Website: crate-barrel
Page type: payment
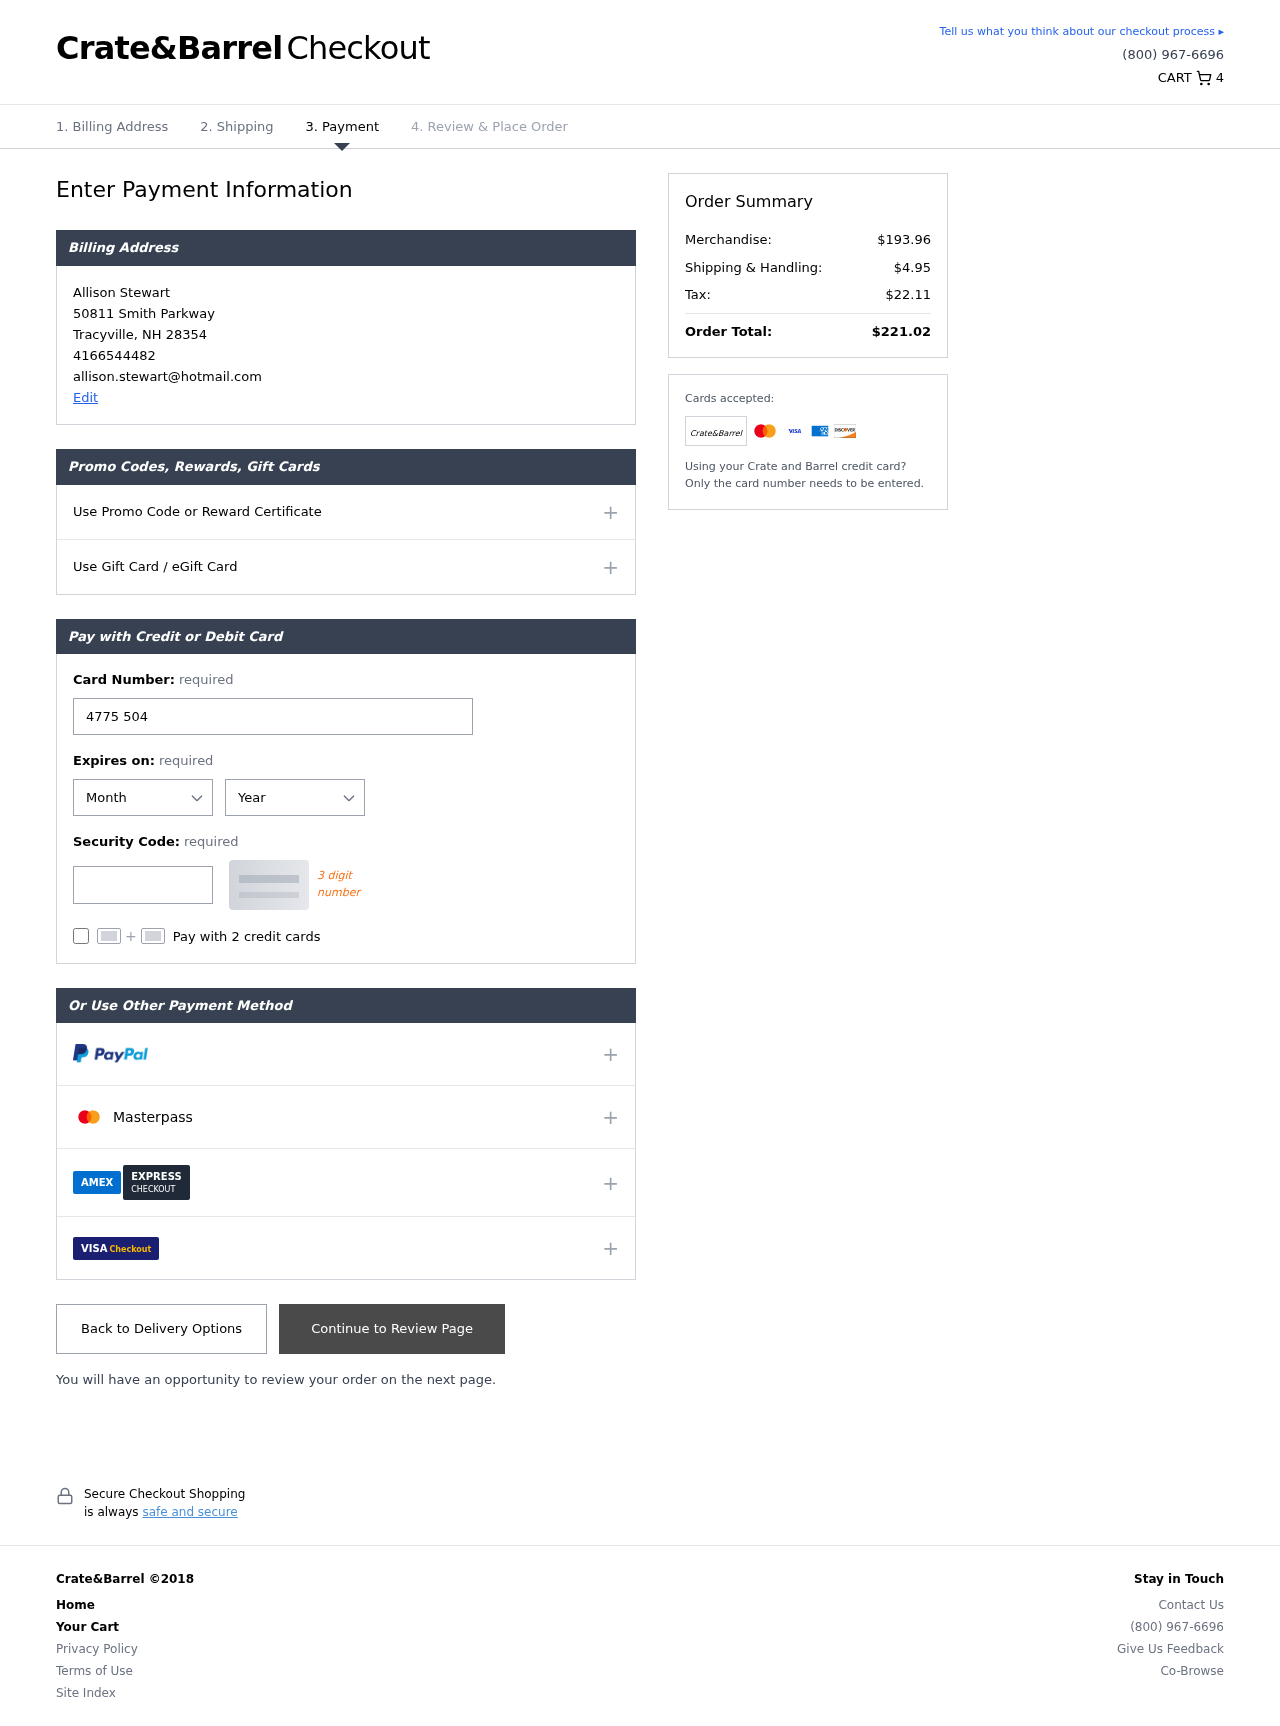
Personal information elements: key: PII_CARD_CVV
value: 162
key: PII_CARD_EXPIRY_MONTH
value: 10
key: PII_CARD_EXPIRY_YEAR
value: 29
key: PII_CARD_NUMBER
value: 4775 5045 9172 5243
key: PII_CITY
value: Tracyville
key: PII_EMAIL
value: allison.stewart@hotmail.com
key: PII_FULLNAME
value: Allison Stewart
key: PII_PHONE
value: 4166544482
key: PII_POSTCODE
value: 28354
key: PII_STATE_ABBR
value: NH
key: PII_STREET
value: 50811 Smith Parkway
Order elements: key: ORDER_NUM_ITEMS
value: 4
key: ORDER_SUBTOTAL
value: $193.96
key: ORDER_SHIPPING_COST
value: $4.95
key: ORDER_TAX
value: $22.11
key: ORDER_TOTAL
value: $221.02